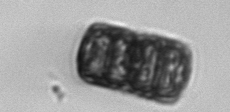
Label: Paralia_sulcata